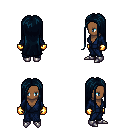
a pixel art fantasy rpg character, female body template, human, dark skin, blue robe, gold greaves, raven extra-long hairstyle, gold gloves, metal boots, four views (front, back, left, right), 2x2 character sprite sheet, small pixel art, hard edges, no anti-aliasing